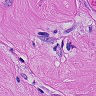
Metastatic tissue present: yes